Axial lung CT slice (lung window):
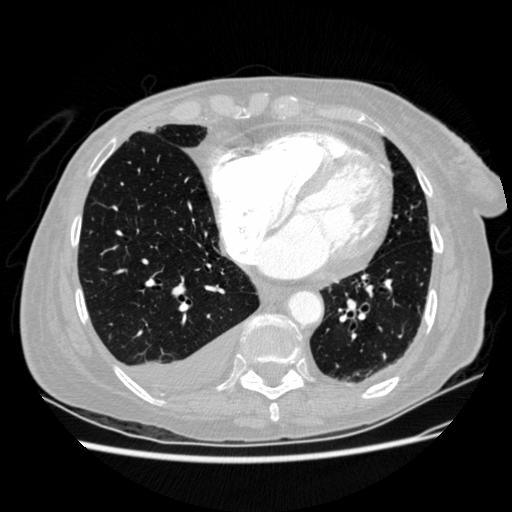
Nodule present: no